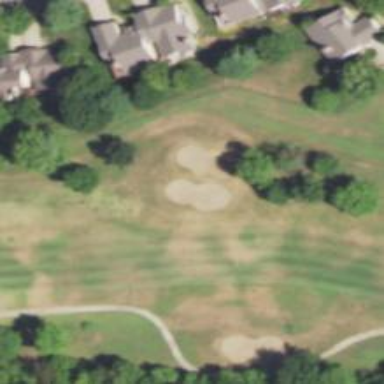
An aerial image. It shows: View of golf hole.